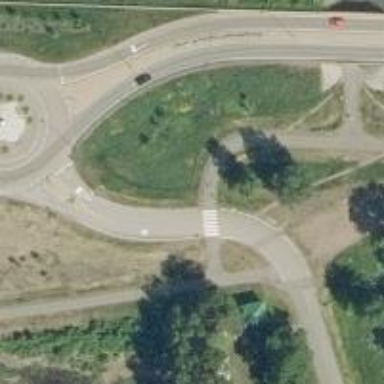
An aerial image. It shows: Asphalt cycleway.